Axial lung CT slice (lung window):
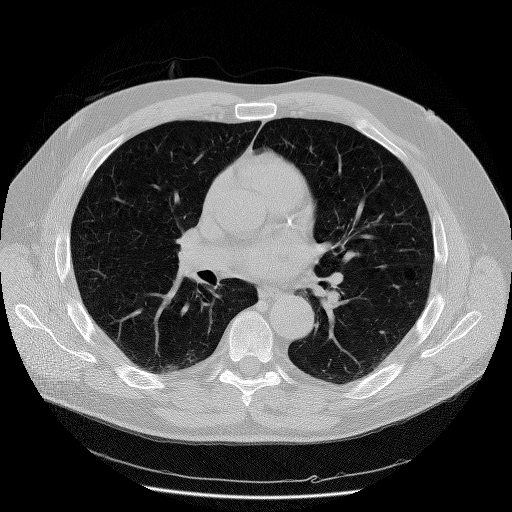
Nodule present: no